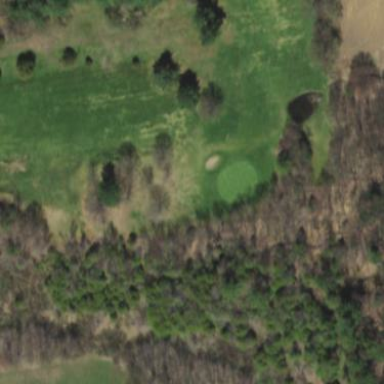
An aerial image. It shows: Scenic golf fairway.